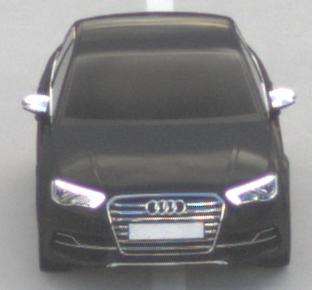
Make: Audi
Model: S3
Detailed model: 8V
Model produced from: 2013
Model produced until: 2020
Doors: 4
Color: black
Road condition: dry road
Daytime: morning or afternoon
Contrast: low contrast